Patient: sex F, age 46
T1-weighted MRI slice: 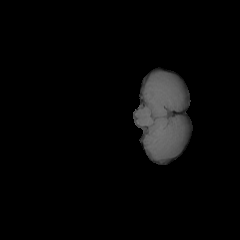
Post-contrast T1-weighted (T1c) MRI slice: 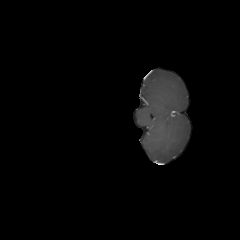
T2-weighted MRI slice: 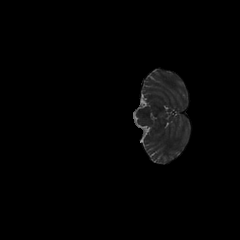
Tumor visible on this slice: no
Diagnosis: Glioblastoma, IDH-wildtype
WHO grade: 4